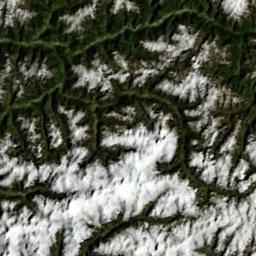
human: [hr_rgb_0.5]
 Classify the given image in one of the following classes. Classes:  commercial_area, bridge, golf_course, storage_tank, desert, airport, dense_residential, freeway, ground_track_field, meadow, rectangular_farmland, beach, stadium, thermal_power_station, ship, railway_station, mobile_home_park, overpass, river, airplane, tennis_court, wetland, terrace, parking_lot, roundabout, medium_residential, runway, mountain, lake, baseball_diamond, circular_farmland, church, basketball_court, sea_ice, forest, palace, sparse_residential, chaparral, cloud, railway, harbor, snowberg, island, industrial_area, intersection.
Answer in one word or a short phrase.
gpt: snowberg